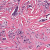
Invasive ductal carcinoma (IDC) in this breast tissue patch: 1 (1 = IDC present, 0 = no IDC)